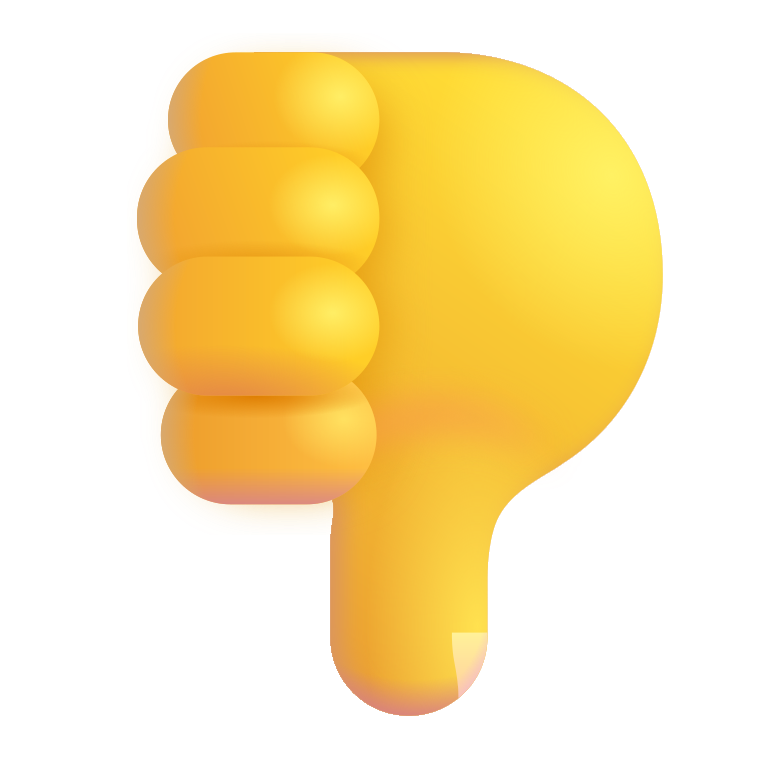
thumbs down color default